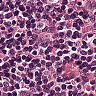
Metastatic tissue present: no